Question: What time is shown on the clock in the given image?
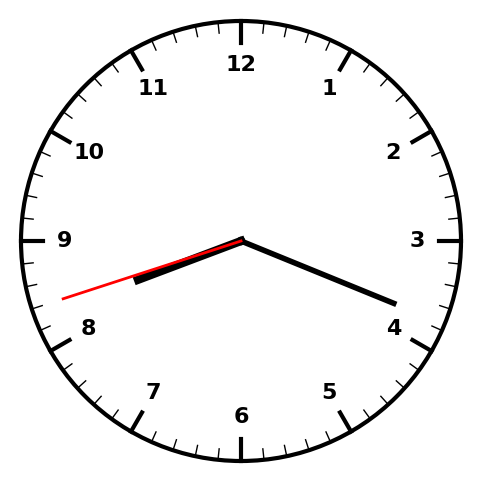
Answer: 08:18:42